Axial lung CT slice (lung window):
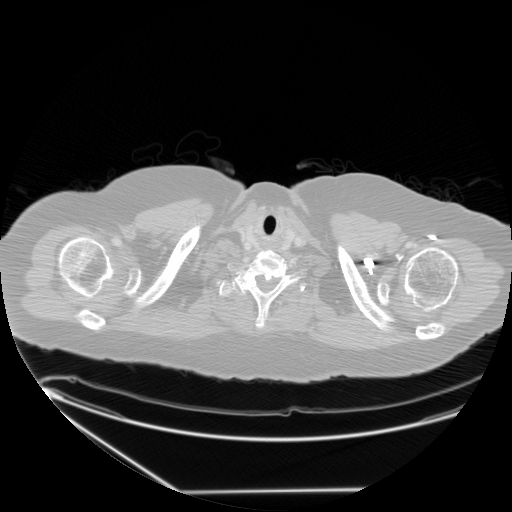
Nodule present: no